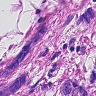
Metastatic tissue present: yes